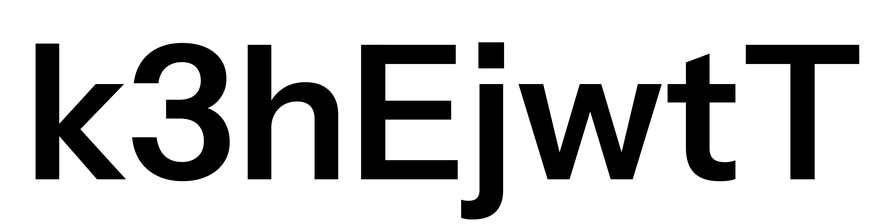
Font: InstrumentSans_SemiBold